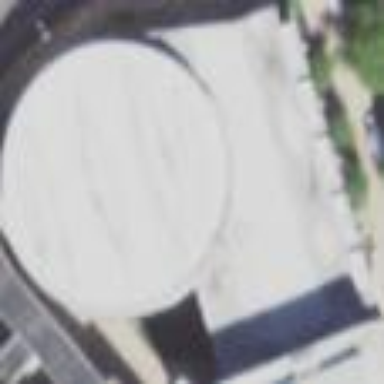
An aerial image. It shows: University building with flat roof.